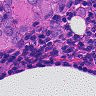
Metastatic tissue present: yes